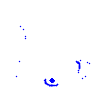
Particle: pion